Question: I feel like I've read a question similar to this but I can't find it, so please close if duplicate.
I am trying to draw text with 'Graphics::DrawString' with a monospace font (Consolas). However, when I draw the text, the letters are not evenly spaced. Here's what it looks like:

As you can see, the letters are clustered into groups of two and three. I read <URL>.
How can I draw text like all the other programs that draw text with a monospace font so that it looks right?
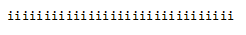
Answer: The issue is that GDI+ uses a different (and long since abandoned) system for drawing text. Starting with .NET framework 2.0, Microsoft changed all the controls to actually use GDI for text rendering, rather than GDI+. Text rendering in GDI is hardware accelerated, and continued to get improvements with character rendering, Uniscribe, ligatures. Text rendering in GDI+ is not hardware accelerated, and not getting any fixes or improvements.
GDI can also draw anti-aliased, use CLEARTYPE_QUALITY or ANTIALIASED_QUALITY.
Here's a comparison of
- 'Graphics.DrawString'- 'TextRenderer.DrawText'